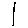
Label: line